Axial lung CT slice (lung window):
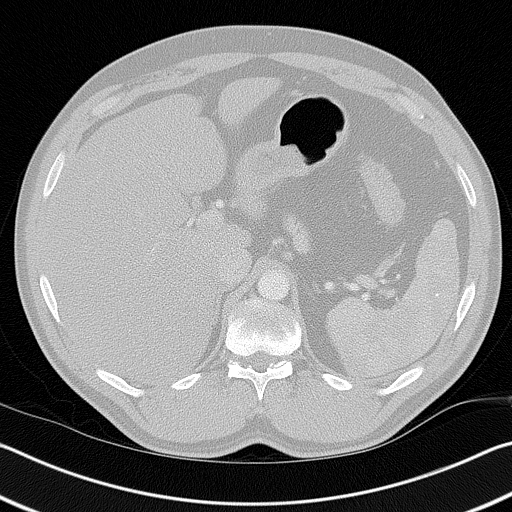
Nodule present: no